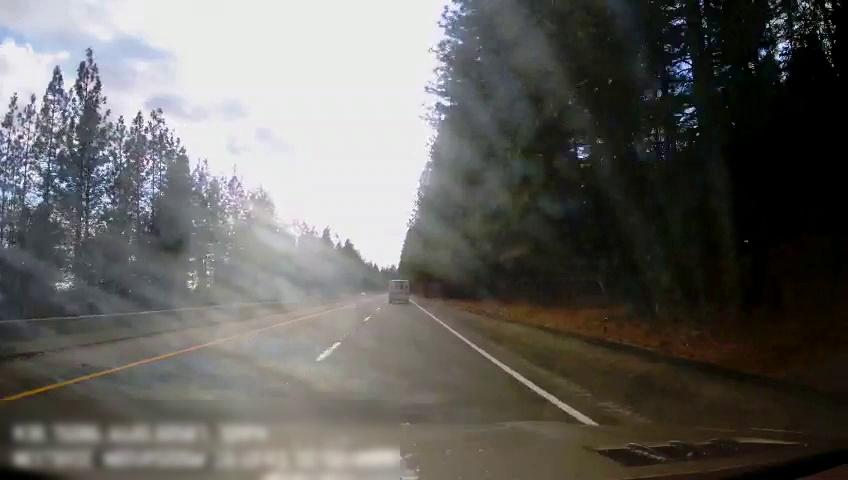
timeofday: Day
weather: Cloudy
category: Drivable Space
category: Drivable Space
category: Vehicles | Van
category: Lanes | Current Lane
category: Lanes | Alternate Lane
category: Lanes | Alternate Lane